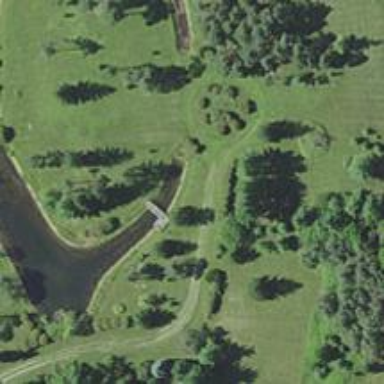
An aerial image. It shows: Small bridge with support.